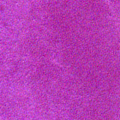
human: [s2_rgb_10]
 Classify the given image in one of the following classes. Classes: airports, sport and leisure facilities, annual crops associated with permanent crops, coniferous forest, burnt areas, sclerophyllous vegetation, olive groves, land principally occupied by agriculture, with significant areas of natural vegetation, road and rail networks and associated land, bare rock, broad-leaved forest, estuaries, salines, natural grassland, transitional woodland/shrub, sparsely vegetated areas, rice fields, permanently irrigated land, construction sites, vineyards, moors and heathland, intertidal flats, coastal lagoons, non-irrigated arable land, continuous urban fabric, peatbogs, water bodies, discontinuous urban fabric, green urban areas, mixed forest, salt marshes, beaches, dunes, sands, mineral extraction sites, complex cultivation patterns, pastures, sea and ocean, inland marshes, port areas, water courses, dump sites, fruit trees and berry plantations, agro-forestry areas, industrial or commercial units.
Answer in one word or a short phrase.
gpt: sea and ocean